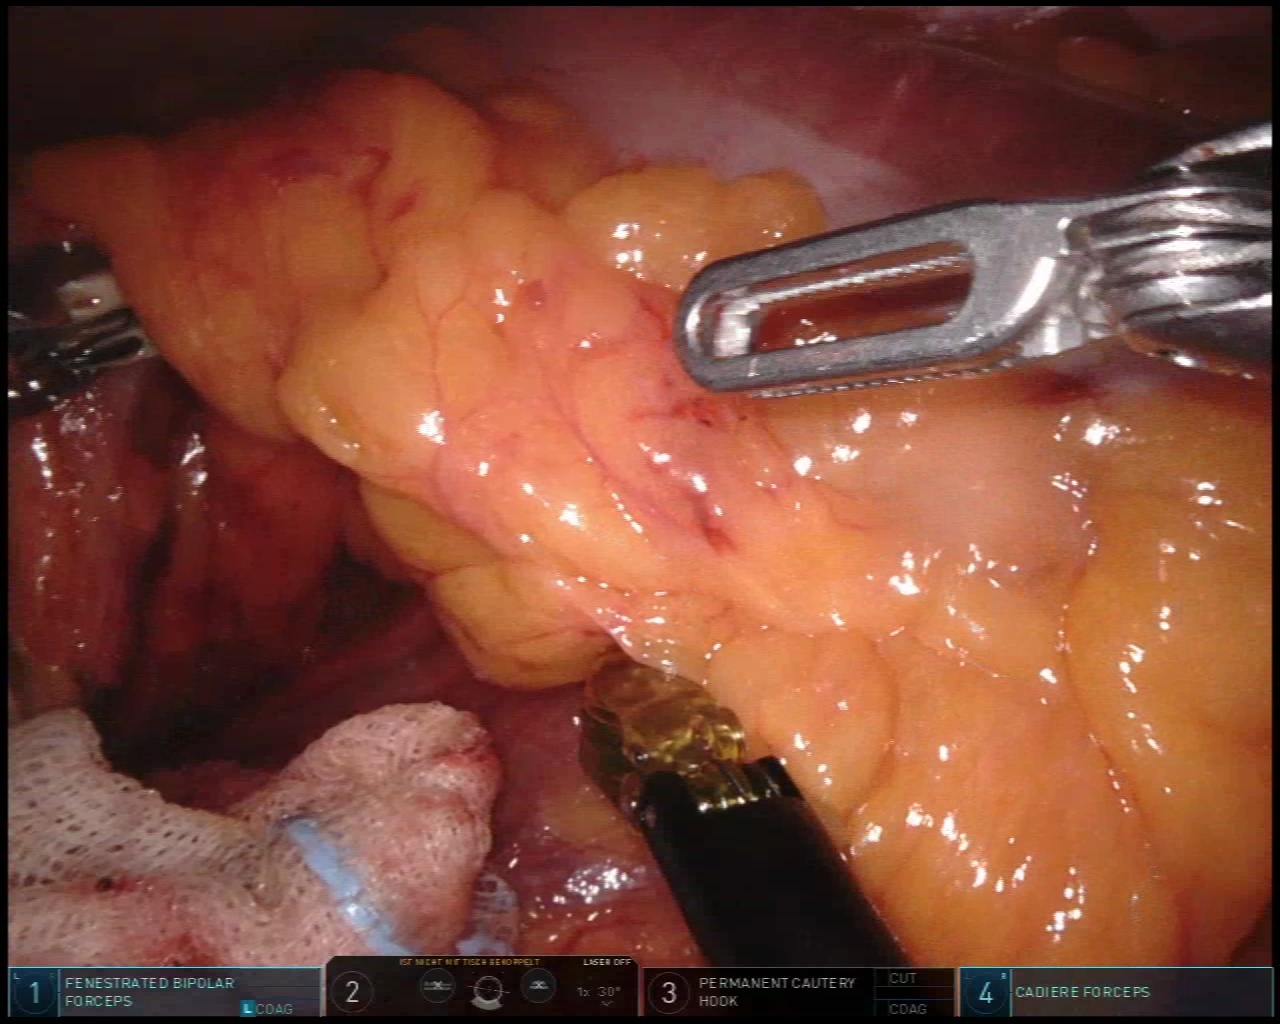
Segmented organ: ureter
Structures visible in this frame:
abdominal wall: no
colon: yes
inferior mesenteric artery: no
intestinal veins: no
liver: no
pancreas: no
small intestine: no
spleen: no
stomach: no
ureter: yes
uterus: no
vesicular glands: no